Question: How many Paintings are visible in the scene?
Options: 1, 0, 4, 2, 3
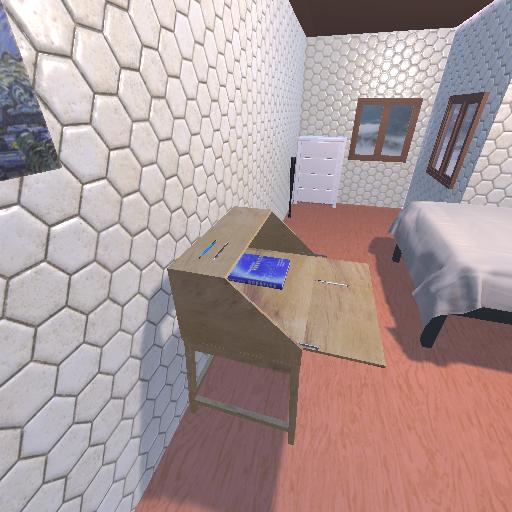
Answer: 1